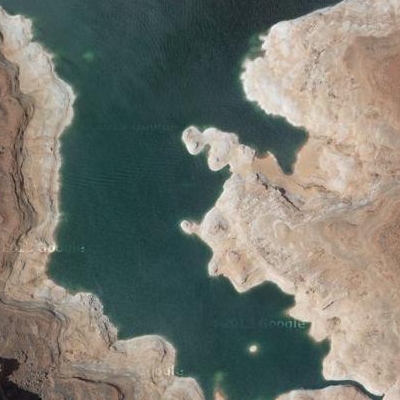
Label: RiverLake